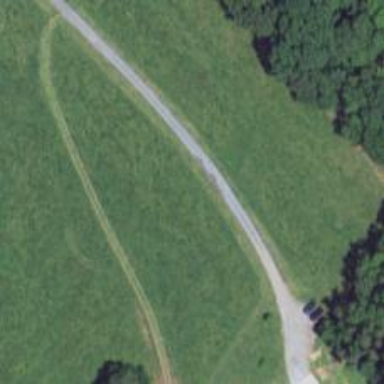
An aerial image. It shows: Driveway.